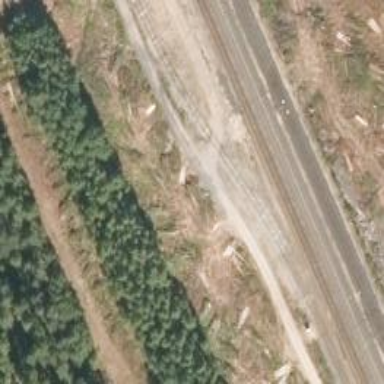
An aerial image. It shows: Level crossing with saltire markings.